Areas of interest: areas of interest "Logistics and Express Delivery"
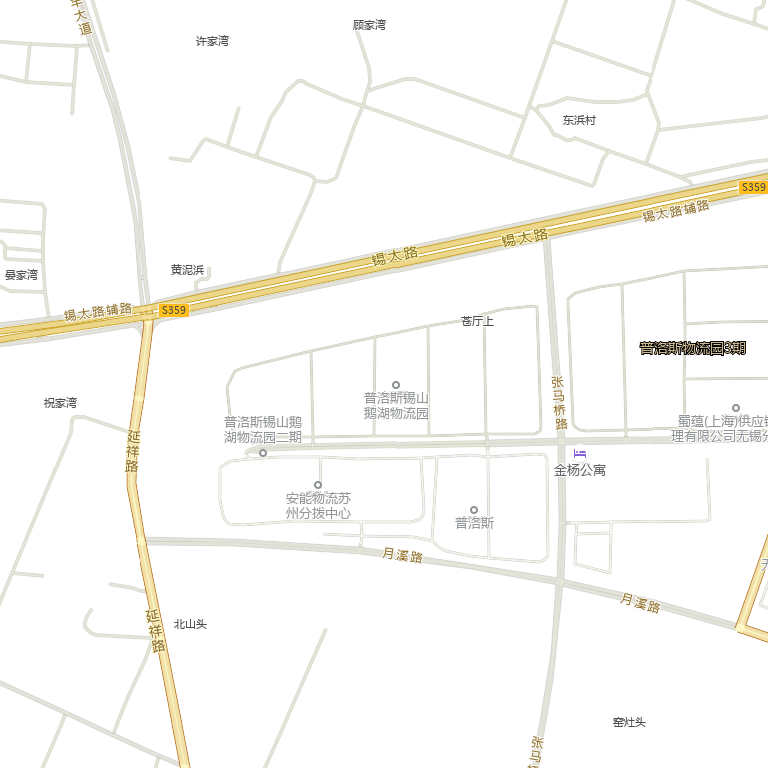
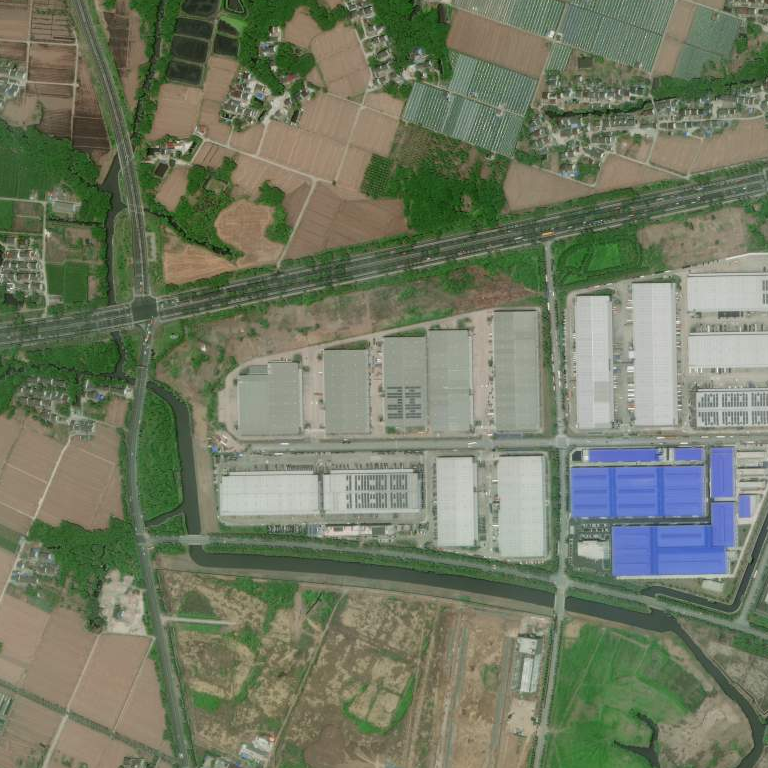